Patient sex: M
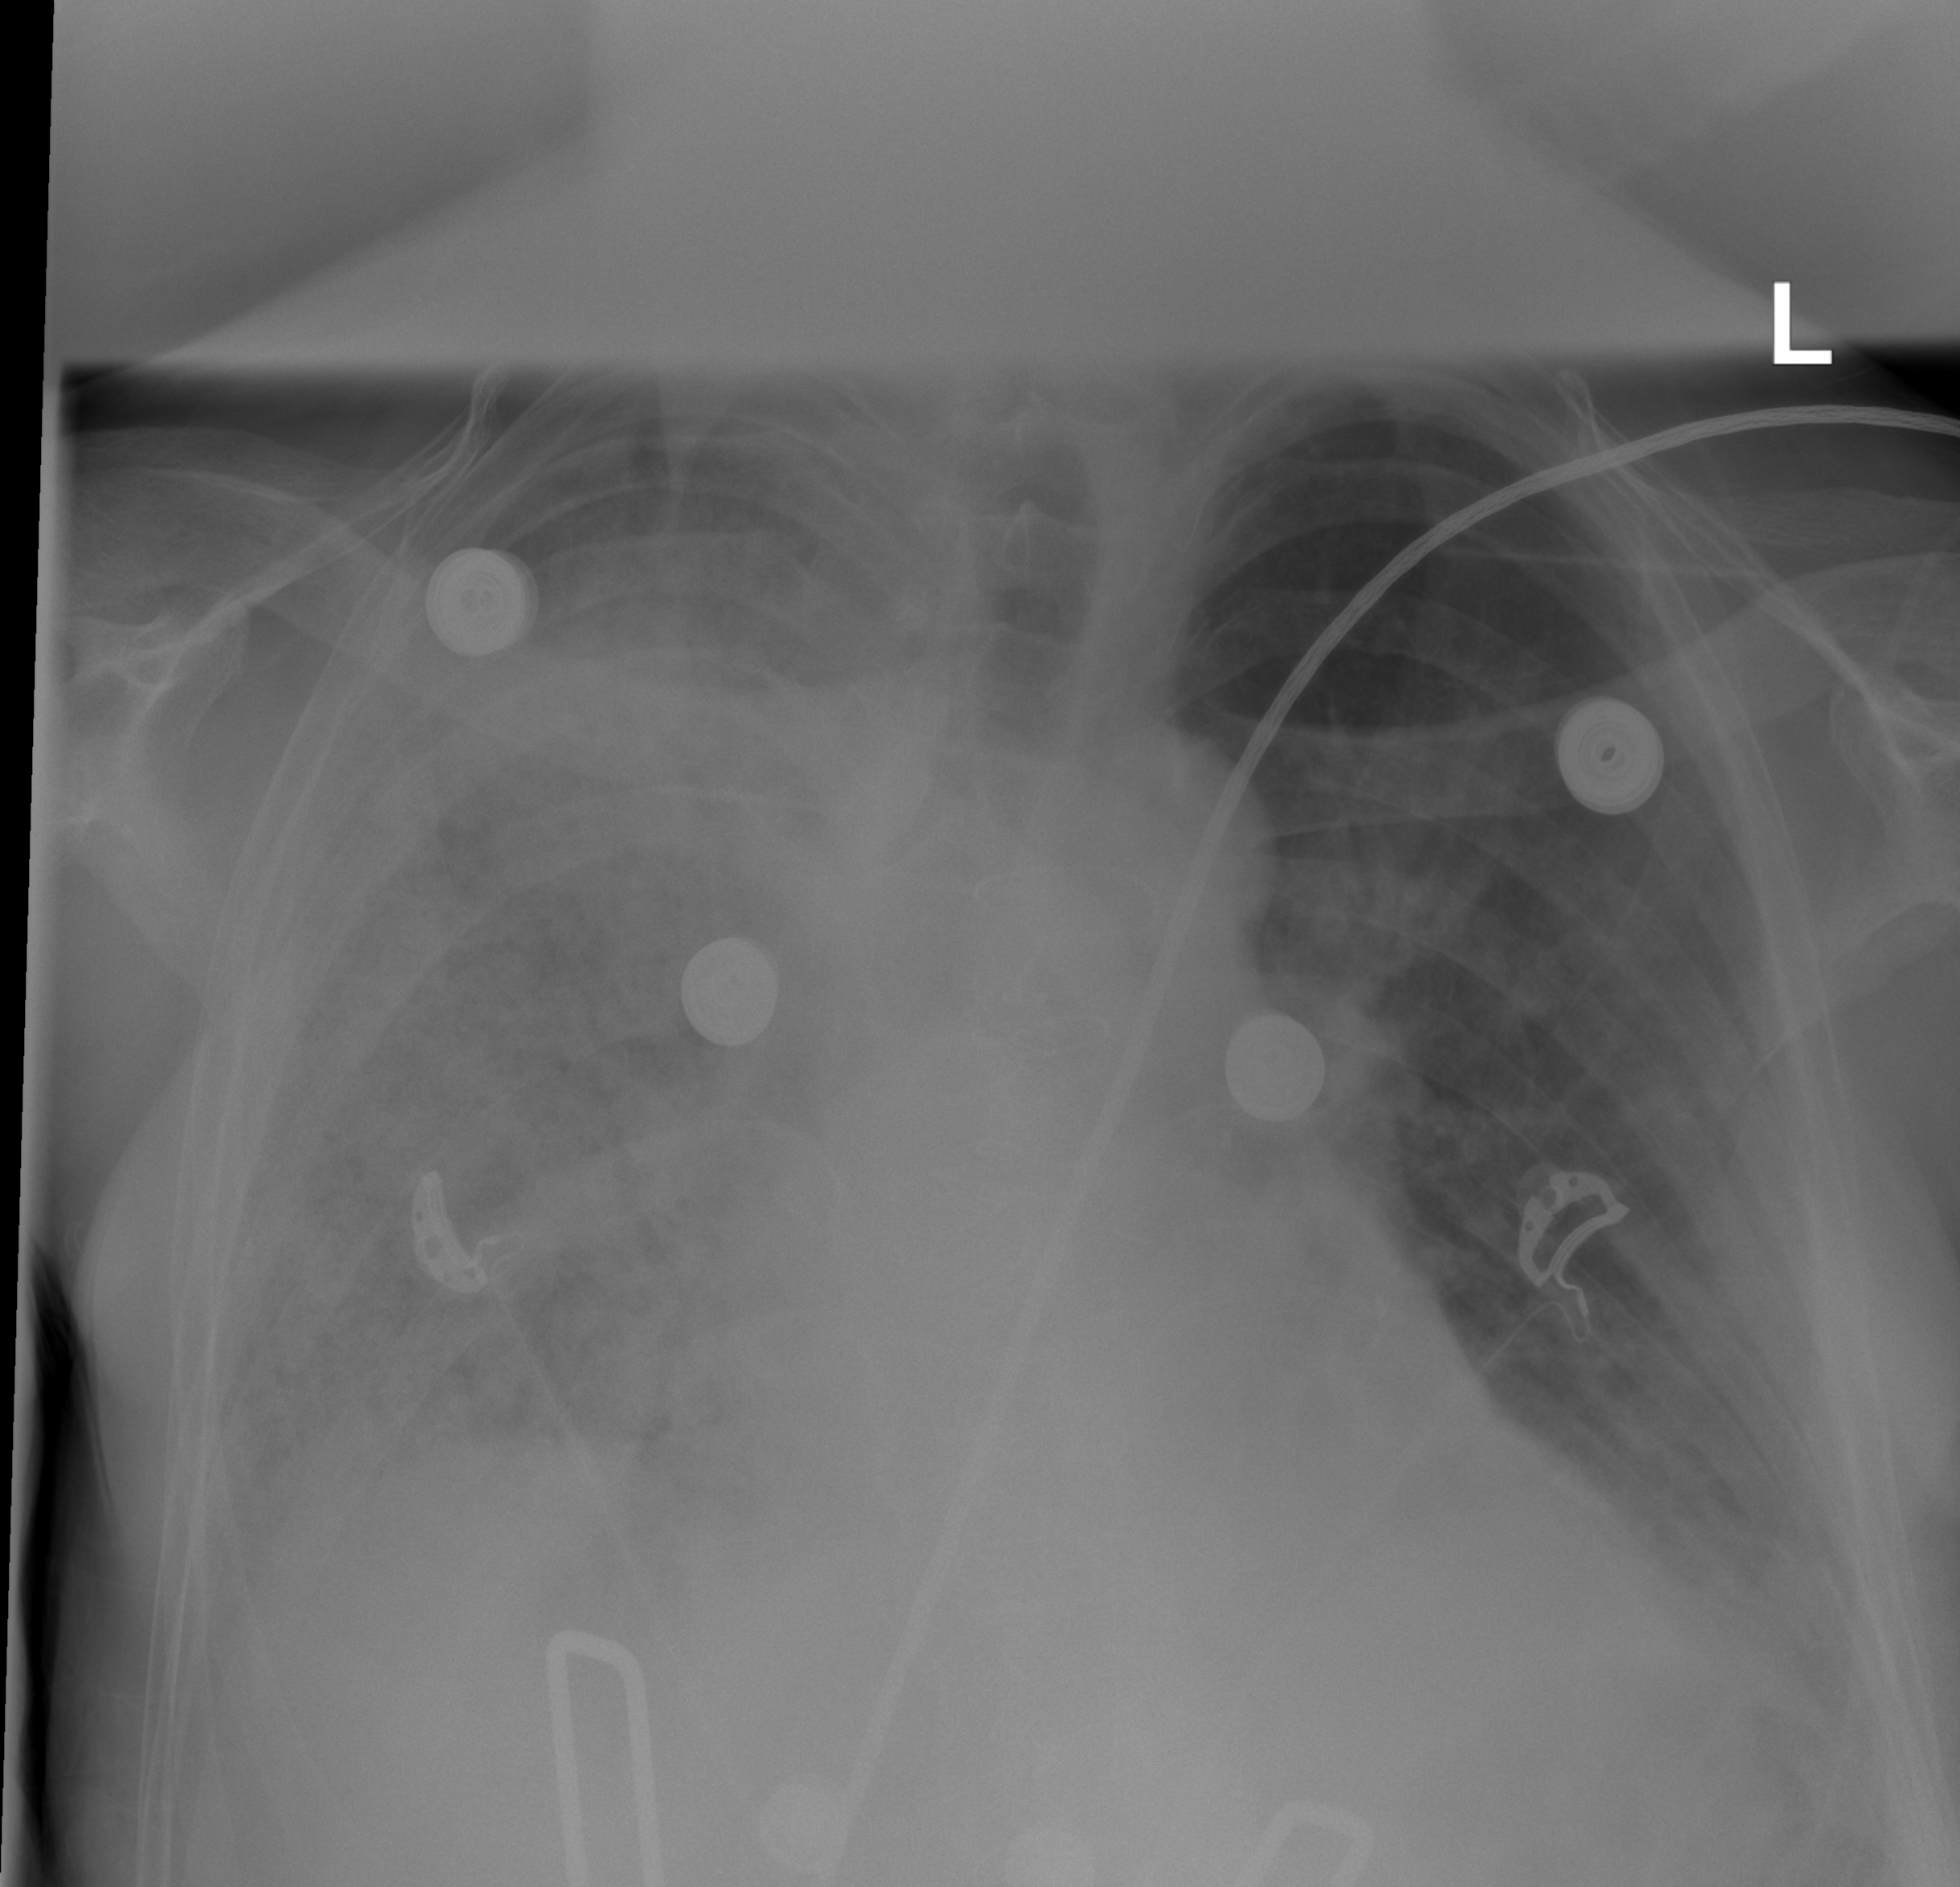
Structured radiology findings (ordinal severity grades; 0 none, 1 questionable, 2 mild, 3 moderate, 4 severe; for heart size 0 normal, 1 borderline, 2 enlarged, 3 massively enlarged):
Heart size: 2
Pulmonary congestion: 2
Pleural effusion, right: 2
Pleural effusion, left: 2
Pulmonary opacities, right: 4
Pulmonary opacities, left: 2
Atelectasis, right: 3
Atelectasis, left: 2